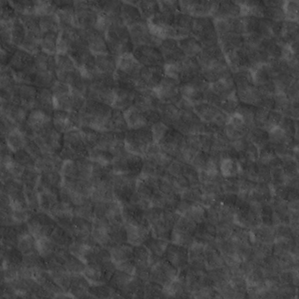
Label: non_frost